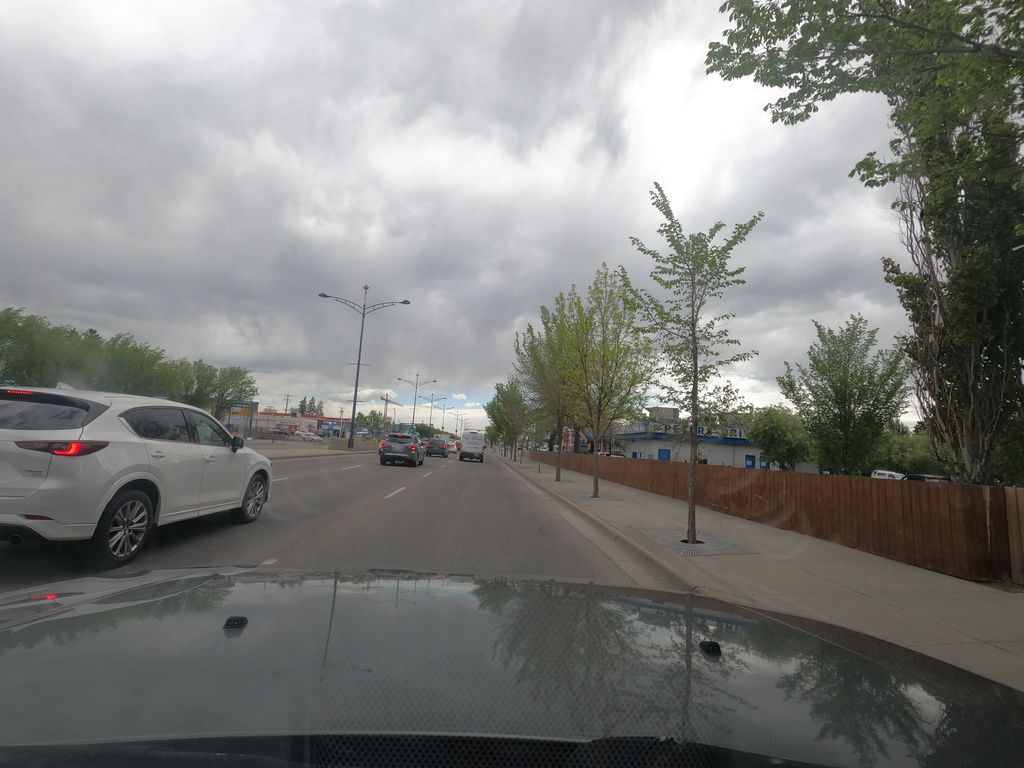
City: calgary